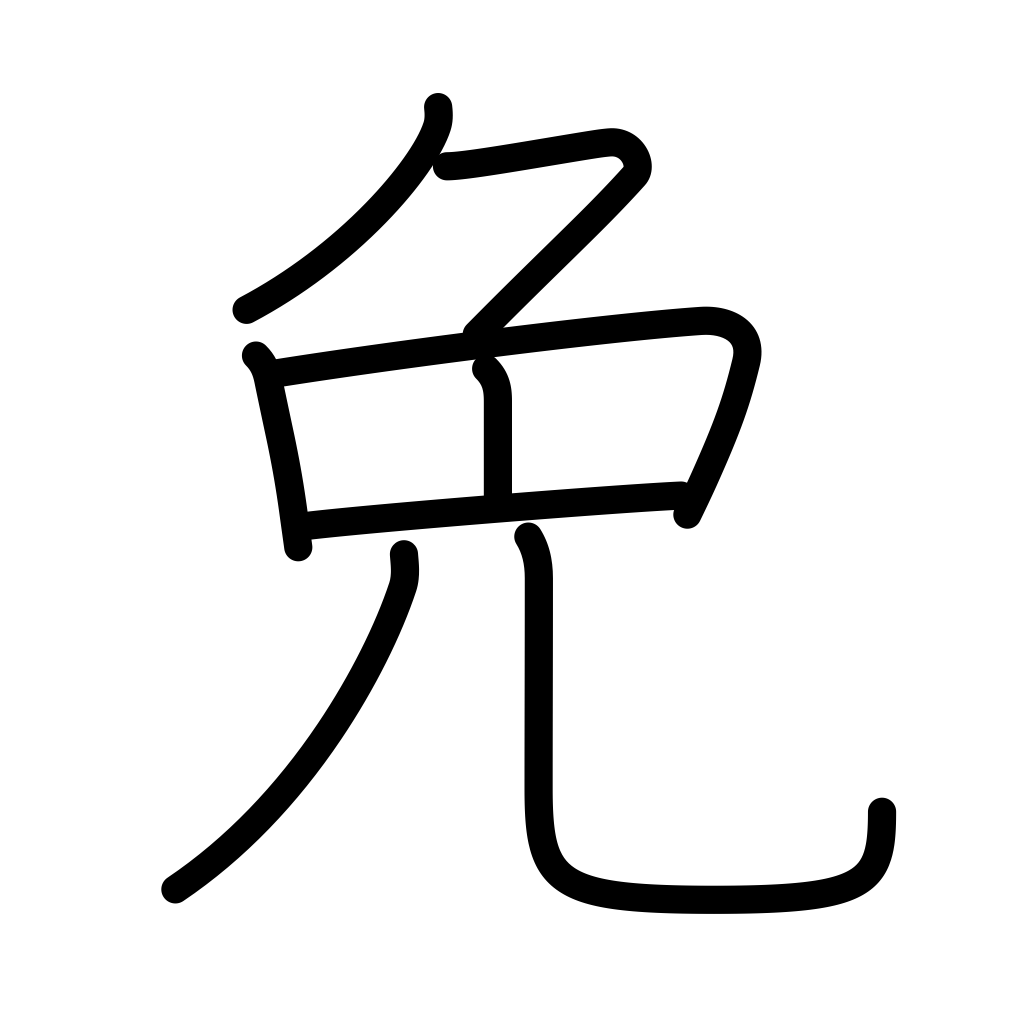
Meaning: excuse, dismissal